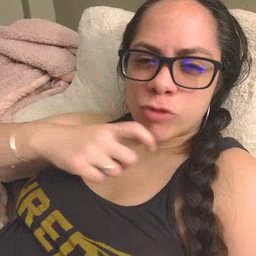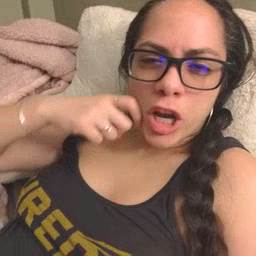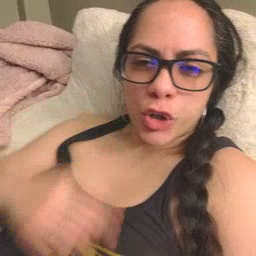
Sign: dryer